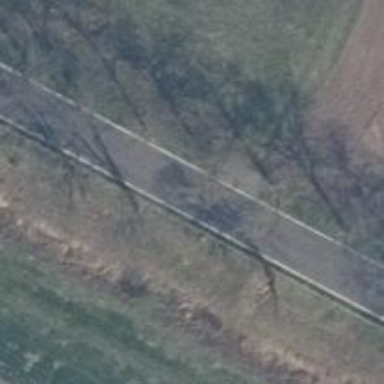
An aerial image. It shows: Avenue of deciduous broadleaved trees.